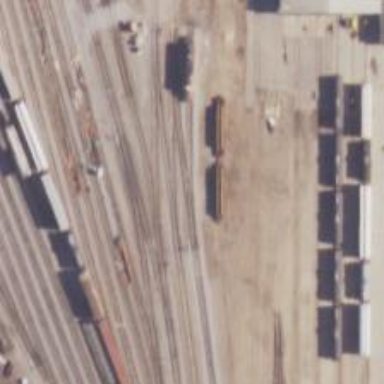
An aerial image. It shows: Railway yard used for servicing trains.